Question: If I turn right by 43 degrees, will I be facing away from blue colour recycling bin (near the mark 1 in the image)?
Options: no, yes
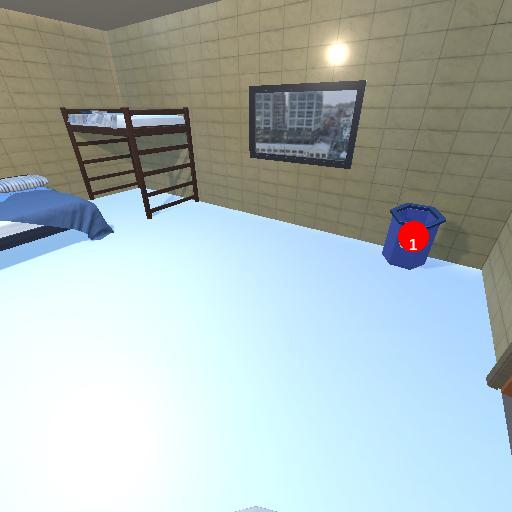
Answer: no